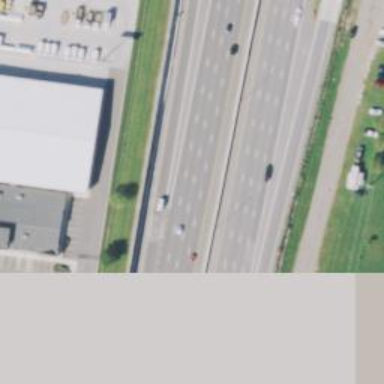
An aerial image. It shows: Motorway junction.